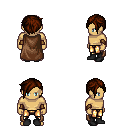
a pixel art fantasy rpg character, male body template, human, tanned skin, brown cape, gold greaves, brown pixie cut hairstyle, leather bracers, black shoes, four views (front, back, left, right), 2x2 character sprite sheet, small pixel art, hard edges, no anti-aliasing